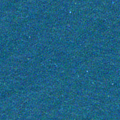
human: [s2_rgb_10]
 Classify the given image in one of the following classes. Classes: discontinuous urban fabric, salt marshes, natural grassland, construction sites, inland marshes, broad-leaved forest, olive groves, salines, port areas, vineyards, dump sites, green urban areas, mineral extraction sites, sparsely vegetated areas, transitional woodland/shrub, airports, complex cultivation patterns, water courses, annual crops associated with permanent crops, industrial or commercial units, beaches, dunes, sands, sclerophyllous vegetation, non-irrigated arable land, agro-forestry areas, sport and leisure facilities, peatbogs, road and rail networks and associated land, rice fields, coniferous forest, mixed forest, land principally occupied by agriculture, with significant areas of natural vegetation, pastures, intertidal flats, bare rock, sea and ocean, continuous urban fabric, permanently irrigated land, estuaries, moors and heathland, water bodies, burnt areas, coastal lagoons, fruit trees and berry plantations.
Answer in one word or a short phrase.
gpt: sea and ocean